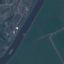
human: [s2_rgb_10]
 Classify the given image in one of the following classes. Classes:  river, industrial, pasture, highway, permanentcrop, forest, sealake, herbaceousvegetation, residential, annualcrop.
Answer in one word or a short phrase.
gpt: River